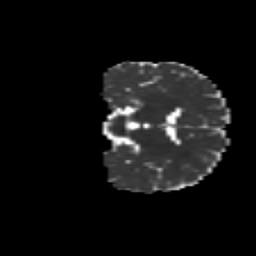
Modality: MD
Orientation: coronal
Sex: male
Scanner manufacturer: siemens
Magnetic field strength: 3 T
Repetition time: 5 s
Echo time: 0.071 s